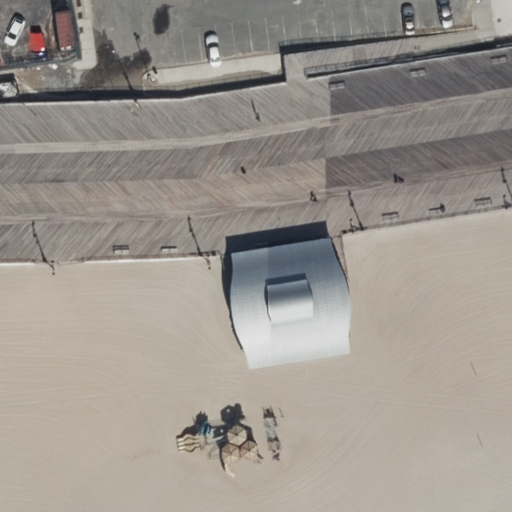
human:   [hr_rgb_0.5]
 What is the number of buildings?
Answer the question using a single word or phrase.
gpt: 1

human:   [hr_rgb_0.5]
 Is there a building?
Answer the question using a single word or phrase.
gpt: yes

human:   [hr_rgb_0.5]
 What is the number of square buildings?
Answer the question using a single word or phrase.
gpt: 0

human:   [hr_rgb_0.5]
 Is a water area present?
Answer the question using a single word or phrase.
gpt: no

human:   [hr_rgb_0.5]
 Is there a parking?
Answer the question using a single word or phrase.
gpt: yes

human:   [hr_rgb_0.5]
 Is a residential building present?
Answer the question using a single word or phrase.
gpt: yes

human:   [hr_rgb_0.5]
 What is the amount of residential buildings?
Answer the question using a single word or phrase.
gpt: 1

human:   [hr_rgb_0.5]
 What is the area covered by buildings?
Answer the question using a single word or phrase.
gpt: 515m2

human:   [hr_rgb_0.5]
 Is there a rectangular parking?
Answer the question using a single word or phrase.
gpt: no

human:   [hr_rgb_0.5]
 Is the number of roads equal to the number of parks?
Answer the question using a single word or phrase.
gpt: no

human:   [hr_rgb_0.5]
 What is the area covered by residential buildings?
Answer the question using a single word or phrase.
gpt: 515m2

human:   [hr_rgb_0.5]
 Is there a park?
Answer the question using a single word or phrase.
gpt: yes

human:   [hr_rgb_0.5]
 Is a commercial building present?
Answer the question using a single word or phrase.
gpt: no

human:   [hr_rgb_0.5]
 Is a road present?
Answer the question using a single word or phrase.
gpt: yes

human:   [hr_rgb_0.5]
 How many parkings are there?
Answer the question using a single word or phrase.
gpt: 1

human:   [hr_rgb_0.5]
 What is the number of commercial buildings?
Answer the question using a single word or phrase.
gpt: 0

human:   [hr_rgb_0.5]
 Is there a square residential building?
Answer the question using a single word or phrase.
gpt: no

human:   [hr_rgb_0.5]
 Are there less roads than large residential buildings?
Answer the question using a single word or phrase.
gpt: no

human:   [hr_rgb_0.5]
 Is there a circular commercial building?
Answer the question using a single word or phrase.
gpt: no

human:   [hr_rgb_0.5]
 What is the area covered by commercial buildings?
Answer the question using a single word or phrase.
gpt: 0m2

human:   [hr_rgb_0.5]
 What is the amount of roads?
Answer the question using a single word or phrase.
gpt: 4

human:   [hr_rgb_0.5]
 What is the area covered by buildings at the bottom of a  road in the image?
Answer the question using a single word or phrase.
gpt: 515m2

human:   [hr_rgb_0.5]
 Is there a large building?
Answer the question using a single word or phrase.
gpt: yes

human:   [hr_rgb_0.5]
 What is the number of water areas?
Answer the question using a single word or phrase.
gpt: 0

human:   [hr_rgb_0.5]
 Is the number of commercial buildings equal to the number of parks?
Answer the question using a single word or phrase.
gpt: no

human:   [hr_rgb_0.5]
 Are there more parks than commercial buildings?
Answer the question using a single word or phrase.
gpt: yes

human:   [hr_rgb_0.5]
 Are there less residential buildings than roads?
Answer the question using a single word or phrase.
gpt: yes

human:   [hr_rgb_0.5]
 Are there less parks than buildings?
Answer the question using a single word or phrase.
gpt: no

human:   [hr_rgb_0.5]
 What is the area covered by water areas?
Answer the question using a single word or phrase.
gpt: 0m2

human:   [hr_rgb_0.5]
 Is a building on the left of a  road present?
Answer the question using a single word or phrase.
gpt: yes

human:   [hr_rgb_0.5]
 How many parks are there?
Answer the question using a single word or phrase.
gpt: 1

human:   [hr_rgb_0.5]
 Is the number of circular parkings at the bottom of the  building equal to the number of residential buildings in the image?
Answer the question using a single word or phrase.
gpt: no

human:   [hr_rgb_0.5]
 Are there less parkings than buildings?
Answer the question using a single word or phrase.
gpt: no

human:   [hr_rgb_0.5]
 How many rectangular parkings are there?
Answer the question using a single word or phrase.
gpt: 0

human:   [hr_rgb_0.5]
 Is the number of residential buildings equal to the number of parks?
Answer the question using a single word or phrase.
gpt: yes

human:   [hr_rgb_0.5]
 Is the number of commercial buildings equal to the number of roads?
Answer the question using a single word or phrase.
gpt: no

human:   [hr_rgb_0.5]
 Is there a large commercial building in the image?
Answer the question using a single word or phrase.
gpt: no

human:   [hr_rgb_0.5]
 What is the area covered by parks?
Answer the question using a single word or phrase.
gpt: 8689m2

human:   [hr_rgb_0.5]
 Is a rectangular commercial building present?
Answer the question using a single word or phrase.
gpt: no

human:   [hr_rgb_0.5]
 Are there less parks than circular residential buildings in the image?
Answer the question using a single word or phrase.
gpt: no

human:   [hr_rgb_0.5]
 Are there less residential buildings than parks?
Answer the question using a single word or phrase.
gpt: no

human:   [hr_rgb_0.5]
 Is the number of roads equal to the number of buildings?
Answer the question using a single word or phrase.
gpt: no

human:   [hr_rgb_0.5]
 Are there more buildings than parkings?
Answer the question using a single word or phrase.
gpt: no

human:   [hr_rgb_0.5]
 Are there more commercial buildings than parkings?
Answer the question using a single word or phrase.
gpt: no

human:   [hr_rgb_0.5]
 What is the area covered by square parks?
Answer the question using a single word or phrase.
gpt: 0m2

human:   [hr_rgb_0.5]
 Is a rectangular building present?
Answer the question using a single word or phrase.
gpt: no

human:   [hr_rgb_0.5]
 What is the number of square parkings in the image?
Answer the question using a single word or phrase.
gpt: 0

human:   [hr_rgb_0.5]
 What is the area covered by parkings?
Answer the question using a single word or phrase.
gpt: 141m2

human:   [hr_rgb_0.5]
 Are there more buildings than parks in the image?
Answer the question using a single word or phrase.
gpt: no

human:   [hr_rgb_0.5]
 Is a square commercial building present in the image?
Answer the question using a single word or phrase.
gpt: no

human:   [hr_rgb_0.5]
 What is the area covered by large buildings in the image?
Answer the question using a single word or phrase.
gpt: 515m2

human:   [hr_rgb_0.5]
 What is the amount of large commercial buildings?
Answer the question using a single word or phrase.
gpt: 0

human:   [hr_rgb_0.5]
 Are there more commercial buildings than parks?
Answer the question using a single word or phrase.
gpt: no

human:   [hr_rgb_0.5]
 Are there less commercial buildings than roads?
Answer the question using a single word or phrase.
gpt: yes

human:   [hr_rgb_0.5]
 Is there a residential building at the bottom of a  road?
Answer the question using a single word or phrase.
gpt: yes

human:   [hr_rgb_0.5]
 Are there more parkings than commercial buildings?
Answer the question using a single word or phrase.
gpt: yes

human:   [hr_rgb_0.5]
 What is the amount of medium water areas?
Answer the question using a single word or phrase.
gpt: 0

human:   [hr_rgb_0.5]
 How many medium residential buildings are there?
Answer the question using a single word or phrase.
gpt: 0

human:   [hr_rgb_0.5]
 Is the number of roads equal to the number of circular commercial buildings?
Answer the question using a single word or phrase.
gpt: no

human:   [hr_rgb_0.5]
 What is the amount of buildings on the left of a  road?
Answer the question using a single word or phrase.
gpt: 1

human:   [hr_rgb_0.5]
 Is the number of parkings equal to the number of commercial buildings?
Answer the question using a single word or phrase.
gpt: no

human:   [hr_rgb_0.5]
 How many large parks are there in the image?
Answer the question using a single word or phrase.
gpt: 1

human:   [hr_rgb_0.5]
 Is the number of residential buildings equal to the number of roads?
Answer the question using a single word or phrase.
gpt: no

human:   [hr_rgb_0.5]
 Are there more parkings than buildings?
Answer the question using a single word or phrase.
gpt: no